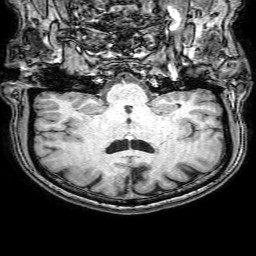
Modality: T1w
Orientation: sagittal
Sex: male
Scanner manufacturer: philips
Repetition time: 0.008229 s
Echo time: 0.00378 s